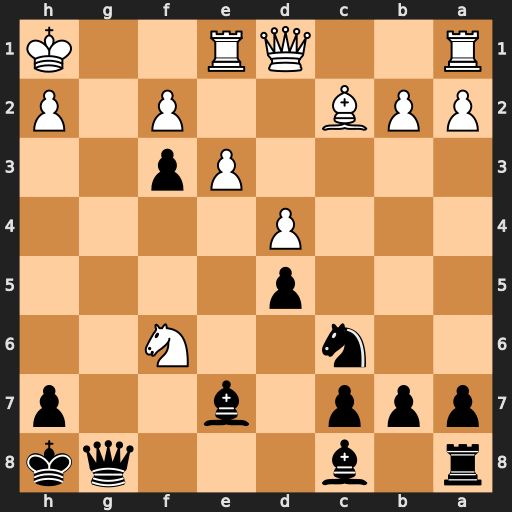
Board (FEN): r1b3qk/ppp1b2p/2n2N2/3p4/3P4/4Pp2/PPB2P1P/R2QR2K
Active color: b
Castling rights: -
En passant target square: -
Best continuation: Qg2#